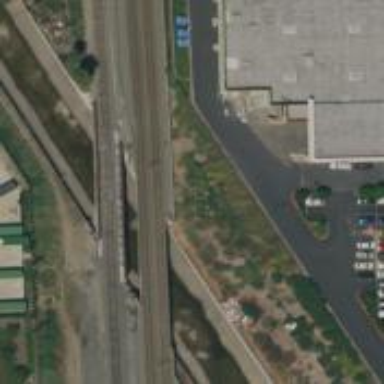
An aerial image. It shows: Light rail bridge with electrified contact line.